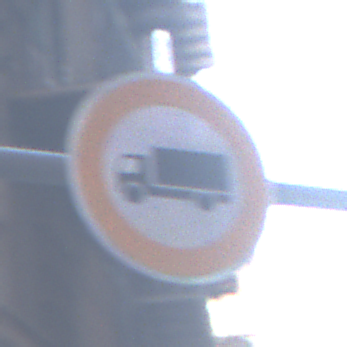
Verkehrszeichen: VerbotFuerKraftfahrzeugeUeberDreiKommaFuenfTonnen
Umgebung: Outdoor, Urban
Tageszeit: MorningAfternoon
Wetter: PartlyCloudy
Licht: Natural
Jahreszeit: NotSpecified
Kontrast: MediumContrast